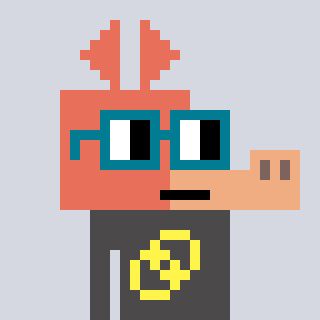
a pixel art character with square dark green glasses, a aardvark-shaped head and a grayscale-colored body on a cool background